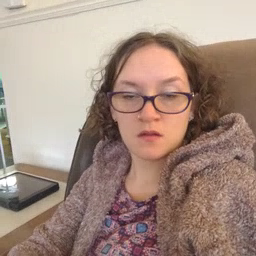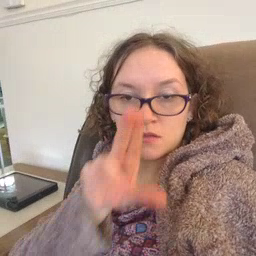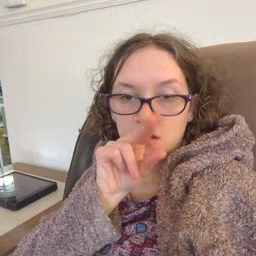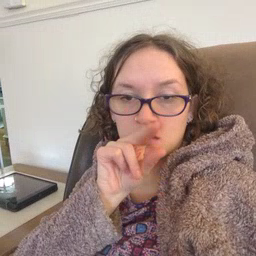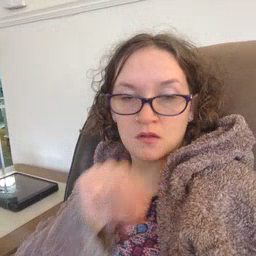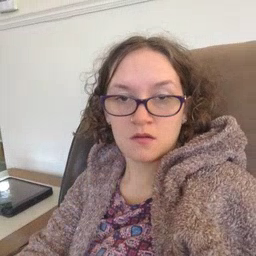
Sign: duck